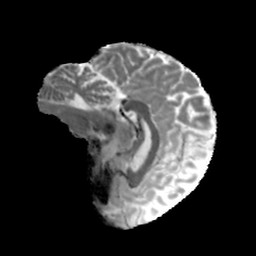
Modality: MD
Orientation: sagittal
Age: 25
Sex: female
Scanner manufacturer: siemens
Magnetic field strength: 6.98 T
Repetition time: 7.776 s
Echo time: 0.076 s